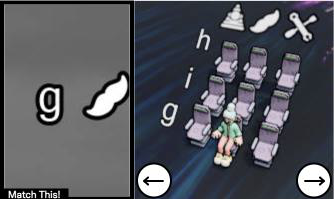
Task: seats
Answer: yes